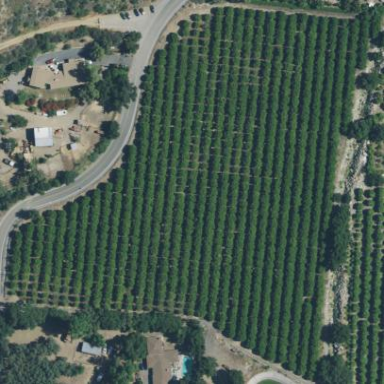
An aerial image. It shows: Orange orchard with rows of orange trees.